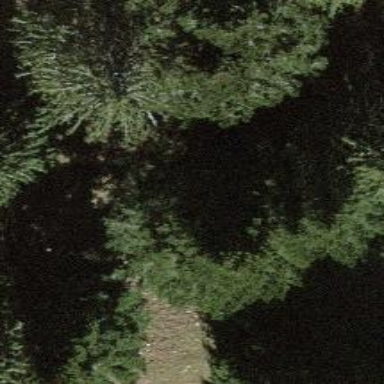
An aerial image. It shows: Single tag "natural: tree."